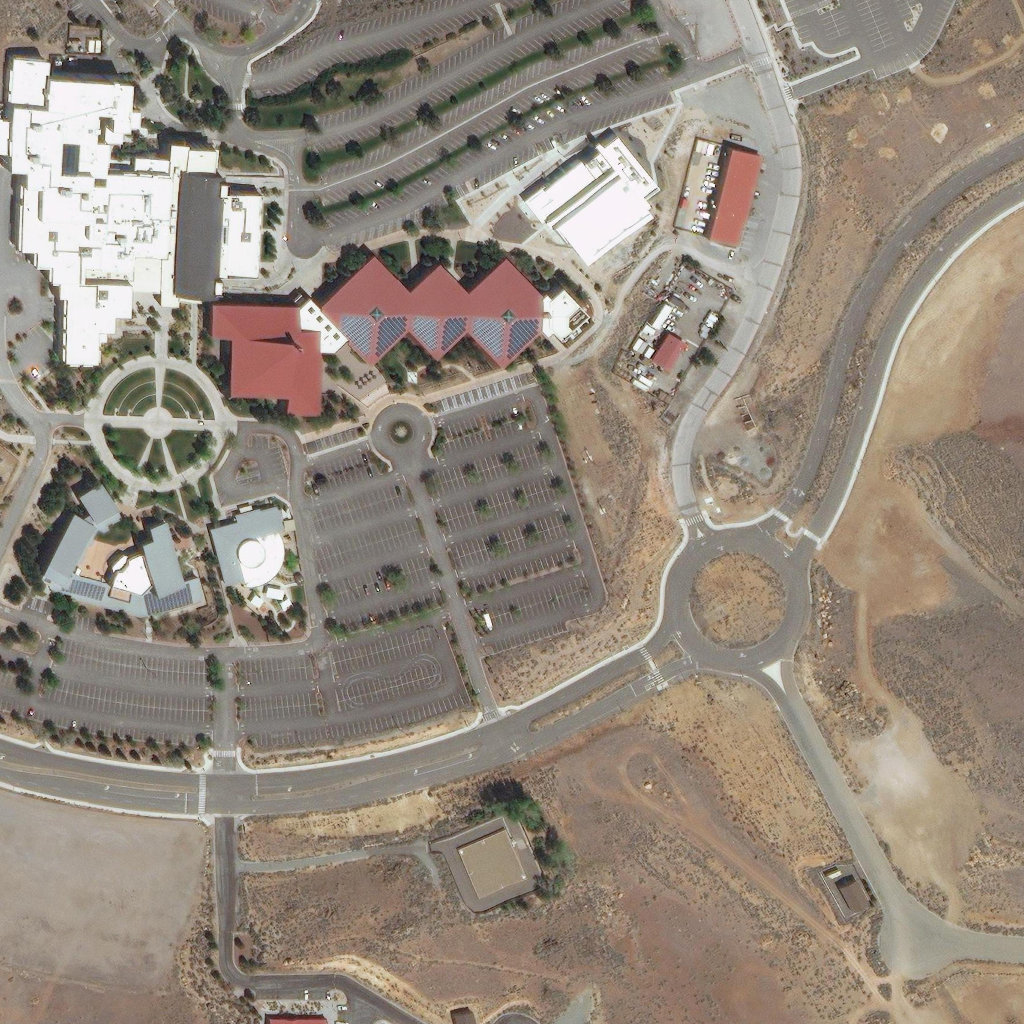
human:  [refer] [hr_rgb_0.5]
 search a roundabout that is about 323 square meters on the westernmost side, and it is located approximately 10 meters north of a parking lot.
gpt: <box>[[36, 39, 41, 44, 0]]</box>

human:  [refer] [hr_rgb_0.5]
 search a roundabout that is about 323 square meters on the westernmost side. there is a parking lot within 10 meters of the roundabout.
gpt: <box>[[36, 39, 41, 44, 0]]</box>

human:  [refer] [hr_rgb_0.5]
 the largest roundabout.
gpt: <box>[[65, 51, 78, 64, 0]]</box>